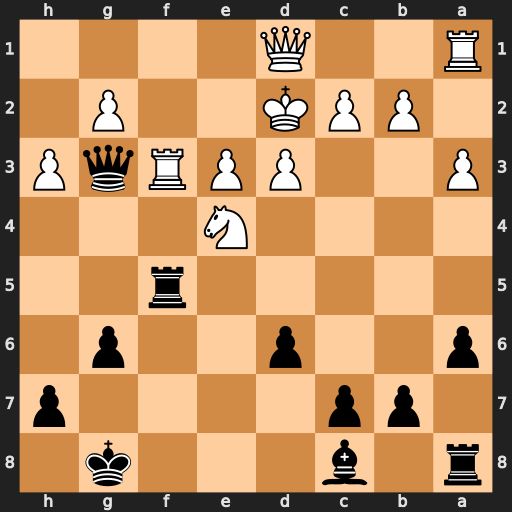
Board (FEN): r1b3k1/1pp4p/p2p2p1/5r2/4N3/P2PPRqP/1PPK2P1/R2Q4
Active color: b
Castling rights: -
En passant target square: -
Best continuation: Qxg2+ Rf2 Rxf2+